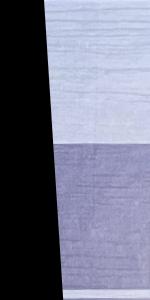
Label: Empty